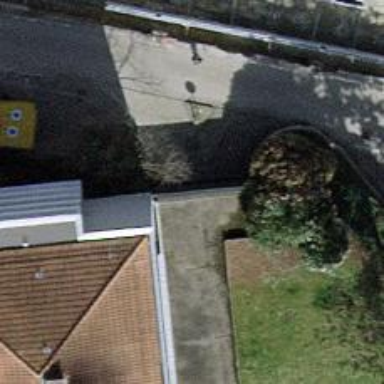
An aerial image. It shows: Parking entrance.